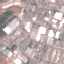
Label: Industrial